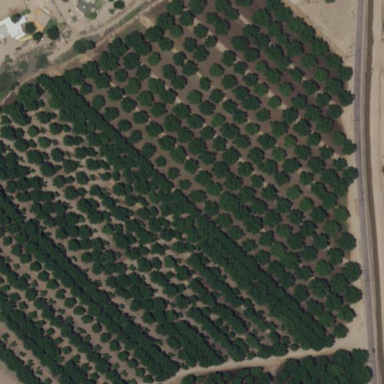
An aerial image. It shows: Orchard.